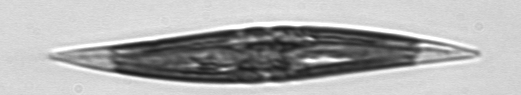
Label: Pleurosigma